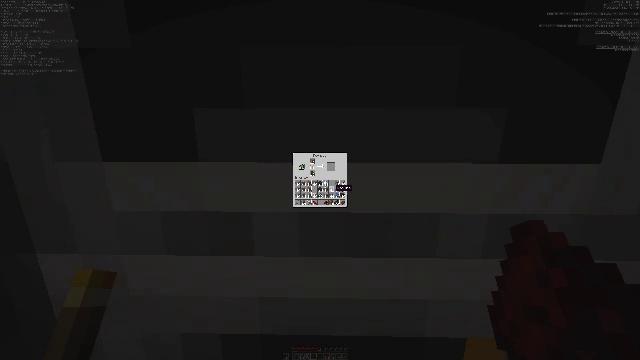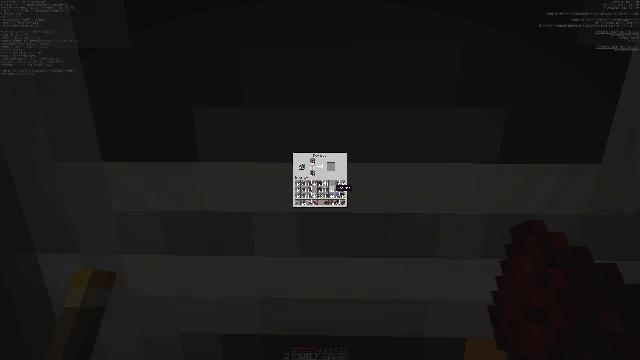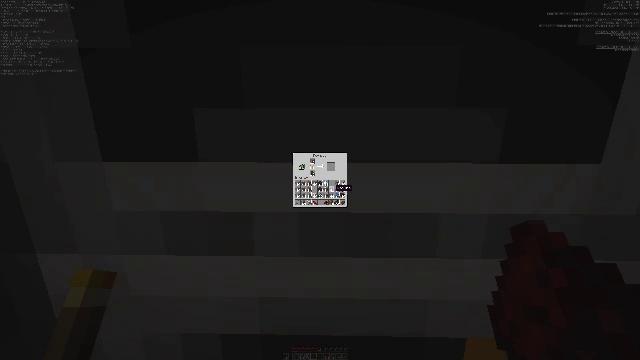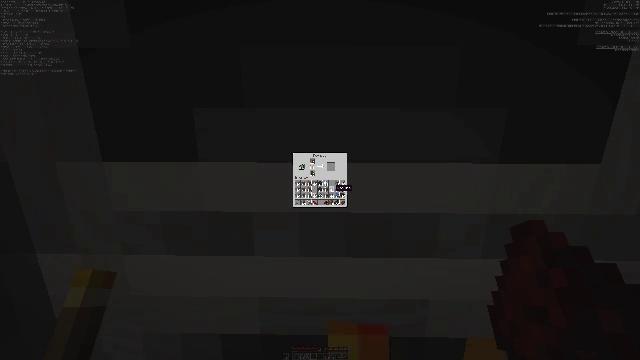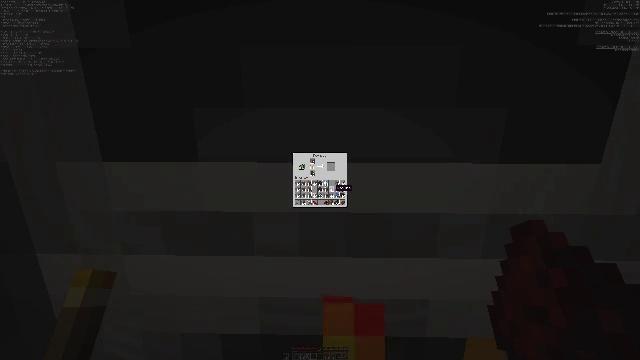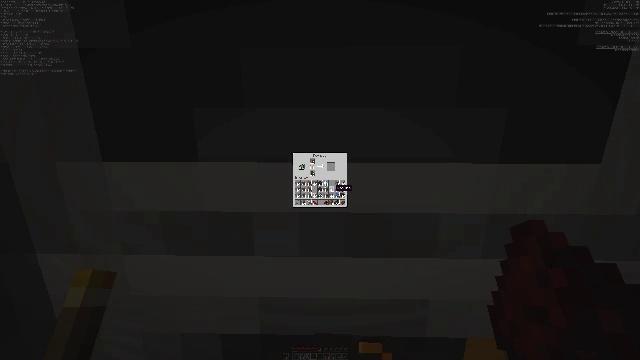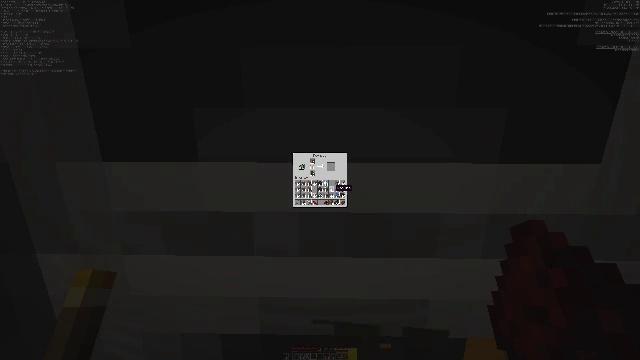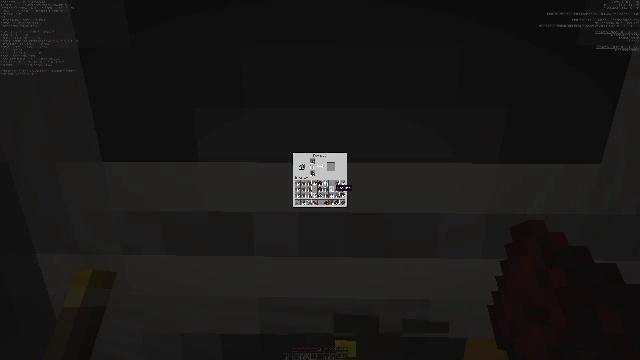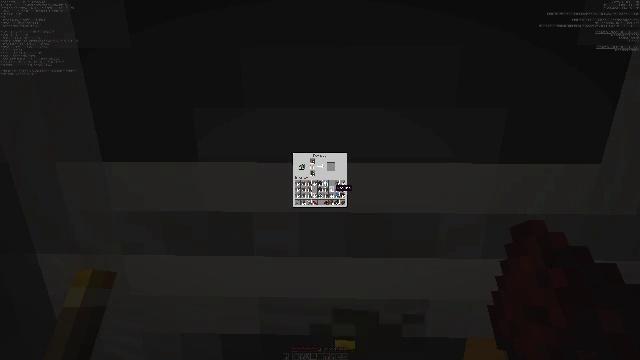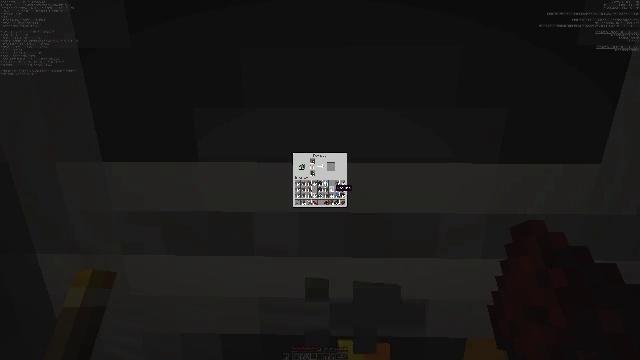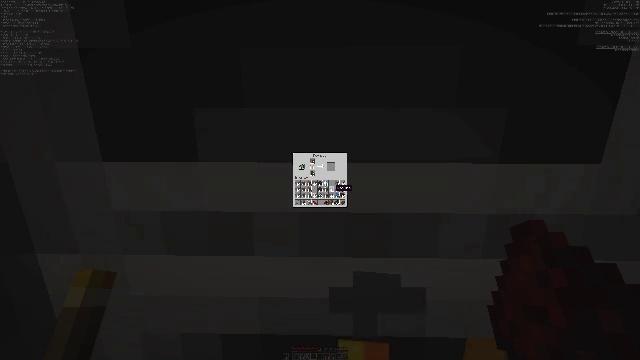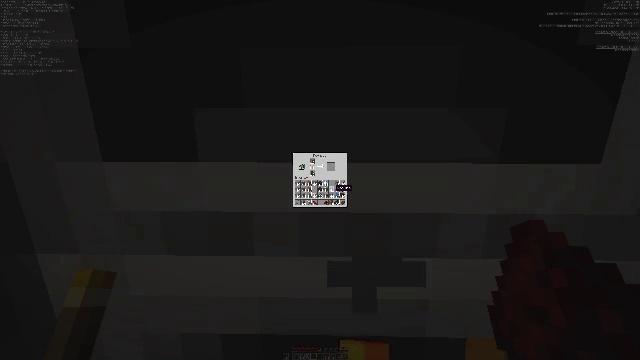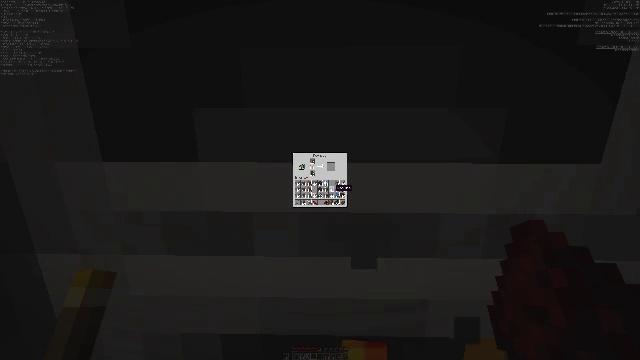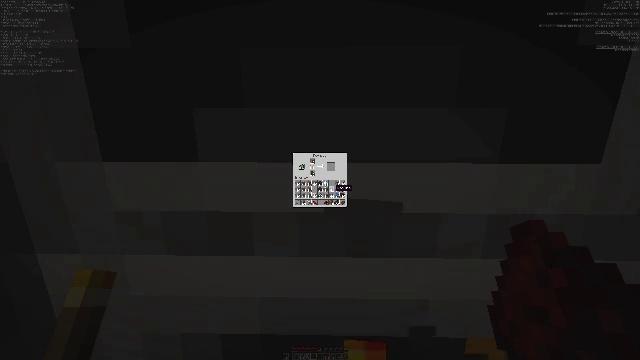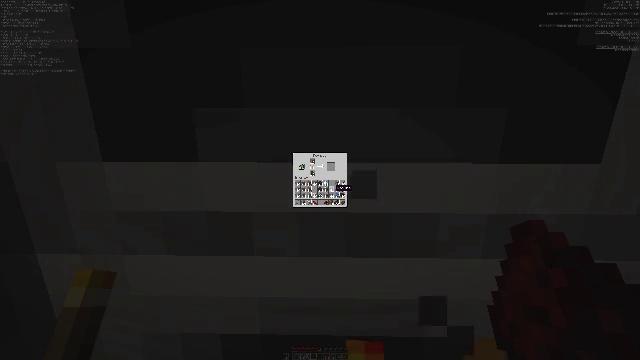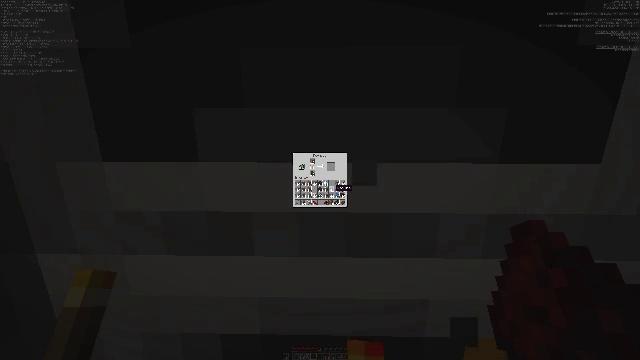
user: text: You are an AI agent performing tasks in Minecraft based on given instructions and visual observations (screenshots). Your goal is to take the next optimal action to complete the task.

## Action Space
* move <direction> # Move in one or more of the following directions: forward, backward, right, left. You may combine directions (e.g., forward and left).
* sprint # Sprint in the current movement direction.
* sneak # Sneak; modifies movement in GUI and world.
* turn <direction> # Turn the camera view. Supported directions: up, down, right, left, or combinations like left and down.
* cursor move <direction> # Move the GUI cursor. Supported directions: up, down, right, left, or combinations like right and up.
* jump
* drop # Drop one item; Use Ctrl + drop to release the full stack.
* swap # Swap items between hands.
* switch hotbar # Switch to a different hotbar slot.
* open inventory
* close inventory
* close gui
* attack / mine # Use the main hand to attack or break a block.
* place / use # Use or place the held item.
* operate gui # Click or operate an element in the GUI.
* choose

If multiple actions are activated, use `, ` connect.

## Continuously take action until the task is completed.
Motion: motion action
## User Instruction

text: Smelt an iron ingot.
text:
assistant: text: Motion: no_op
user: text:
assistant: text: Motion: no_op
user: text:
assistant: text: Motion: no_op
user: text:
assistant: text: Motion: no_op
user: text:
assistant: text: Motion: no_op
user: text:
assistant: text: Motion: no_op
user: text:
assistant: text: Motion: no_op
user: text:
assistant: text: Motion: no_op
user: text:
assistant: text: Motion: no_op
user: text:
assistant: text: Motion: no_op
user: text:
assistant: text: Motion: no_op
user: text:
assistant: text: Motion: no_op
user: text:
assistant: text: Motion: no_op
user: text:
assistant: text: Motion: no_op
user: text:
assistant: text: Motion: no_op
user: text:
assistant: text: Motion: no_op
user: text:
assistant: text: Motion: no_op
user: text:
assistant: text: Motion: no_op
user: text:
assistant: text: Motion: no_op
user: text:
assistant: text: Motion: no_op
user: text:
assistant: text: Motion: no_op
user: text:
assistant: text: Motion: no_op
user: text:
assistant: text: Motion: no_op
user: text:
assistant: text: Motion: no_op
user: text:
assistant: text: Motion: no_op
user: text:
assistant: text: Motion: no_op
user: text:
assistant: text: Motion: no_op
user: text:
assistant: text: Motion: no_op
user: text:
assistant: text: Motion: no_op
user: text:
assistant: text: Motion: no_op